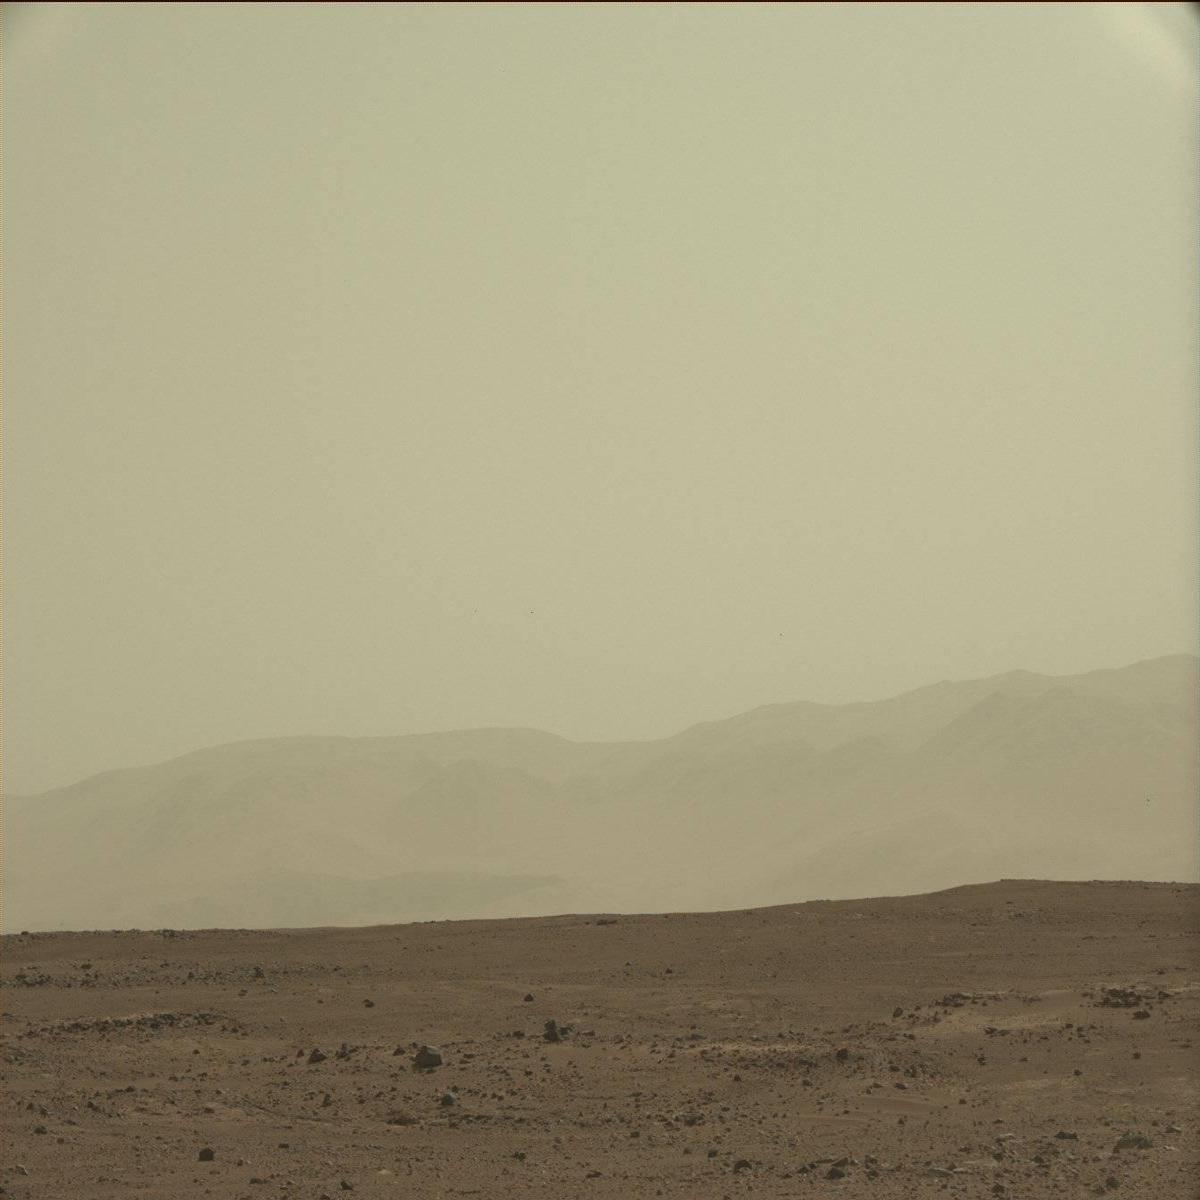
Terrain classes present: Bedrock, Ridge, Sand / Soil, Sky